Question: I have two collections: Products and Category. The insertion of both is working fine. My problem is returning the name of a category in products list. It's listing with _id from Category. I need its name.
Here is Products collections:
'''
Products = new Meteor.Collection('products');
/*
* Add query methods like this:
* Products.findPublic = function () {
* return Products.find({is_public: true});
* }
*/
var Schema = {};
Schema.Products = new SimpleSchema({
name: {
type: String,
label: "Nome",
optional: false
},
category: {
type: Schema.Categories,
optional: false
},
"category.$.name": {
type: String
},
subcategory: {
type: Schema.Subcategories,
optional: true
},
"subcategory.$.name": {
type: String
},
description: {
type: String,
label: "Descricao",
optional: true,
max: 150
}
});
Products.attachSchema(Schema.Products);
'''
Products helper to list them:
'''
Template.Products.helpers({
// Return all products
list: function() {
return Products.find({}, {
sort: {
time: -1
},
fields: {
name: true,
category: true,
subcategory: true
}
}).fetch();
}
});
'''
And Products template:
'''
<template name="Products">
<fieldset>
<legend>
<p class="pull-left">
Produtos
</p>
<a href="{{pathFor 'ProductsNew'}}" class="btn pull-right btn-success btn-sm">Novo Cadastro</a>
<div class="clearfix"></div>
</legend>
<table class="table">
<thead>
<tr>
<th>Nome</th>
<th>Categoria</th>
<th>Subcategoria</th>
<th></th>
</tr>
</thead>
<tbody>
{{#each list}}
<tr>
<td>{{name}}</td>
<td>{{category}}</td>
<td>{{subcategory}}</td>
<td>
<a href="{{pathFor 'ProductsEdit' _id }}" class="btn btn-xs btn-primary">Editar</a>
</td>
<td>
<button class="destroy btn btn-danger btn-xs">Delete</button>
</td>
</tr>
{{/each}}
</tbody>
</table>
</fieldset>
</template>
'''
How can I do that?
Here is an image of my problem:

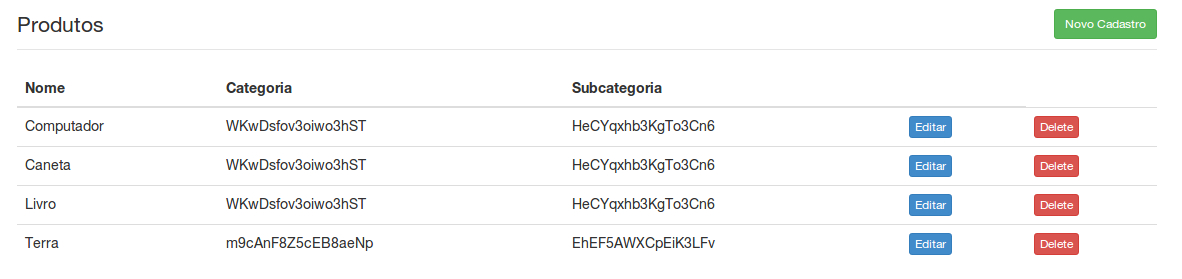
Answer: David is right. A single product example would be helpful. It's hard to understand what you are trying to do. But my best guess is this:
In your template try
'''
<td>{{categoryName}}</td>
<td>{{subcategoryName}}</td>
'''
And in your js
'''
Template.Products.categoryName = function() {
var _category = Categories.findOne({_id: this.category});
return _category ? _category.name : "";
}
Template.Products.subcategoryName = function() {
var _subcategory = Subcategories.findOne({_id: this.subcategory});
return _subcategory ? _subcategory.name : "";
}
'''